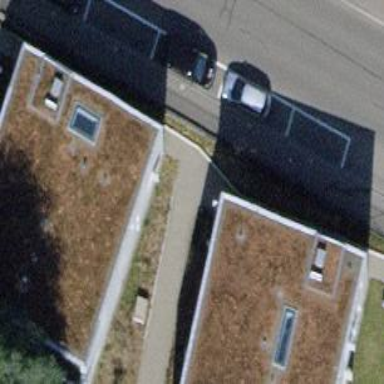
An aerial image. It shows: Light grey apartment building with flat red roof.